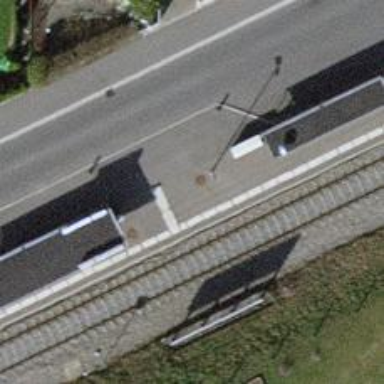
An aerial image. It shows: Railway halt station for public transport.